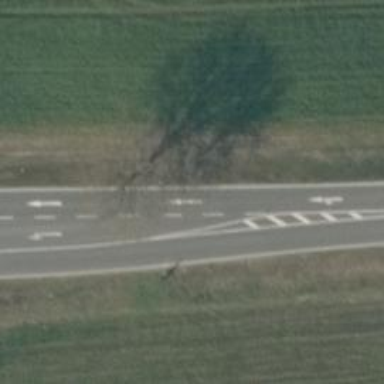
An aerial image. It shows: Asphalt road classified as primary highway.